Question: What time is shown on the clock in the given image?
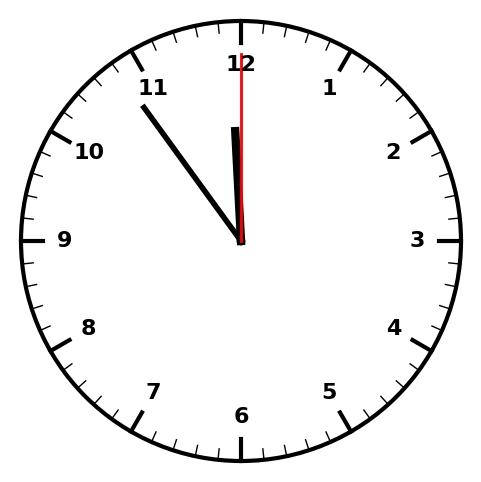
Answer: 11:54:00